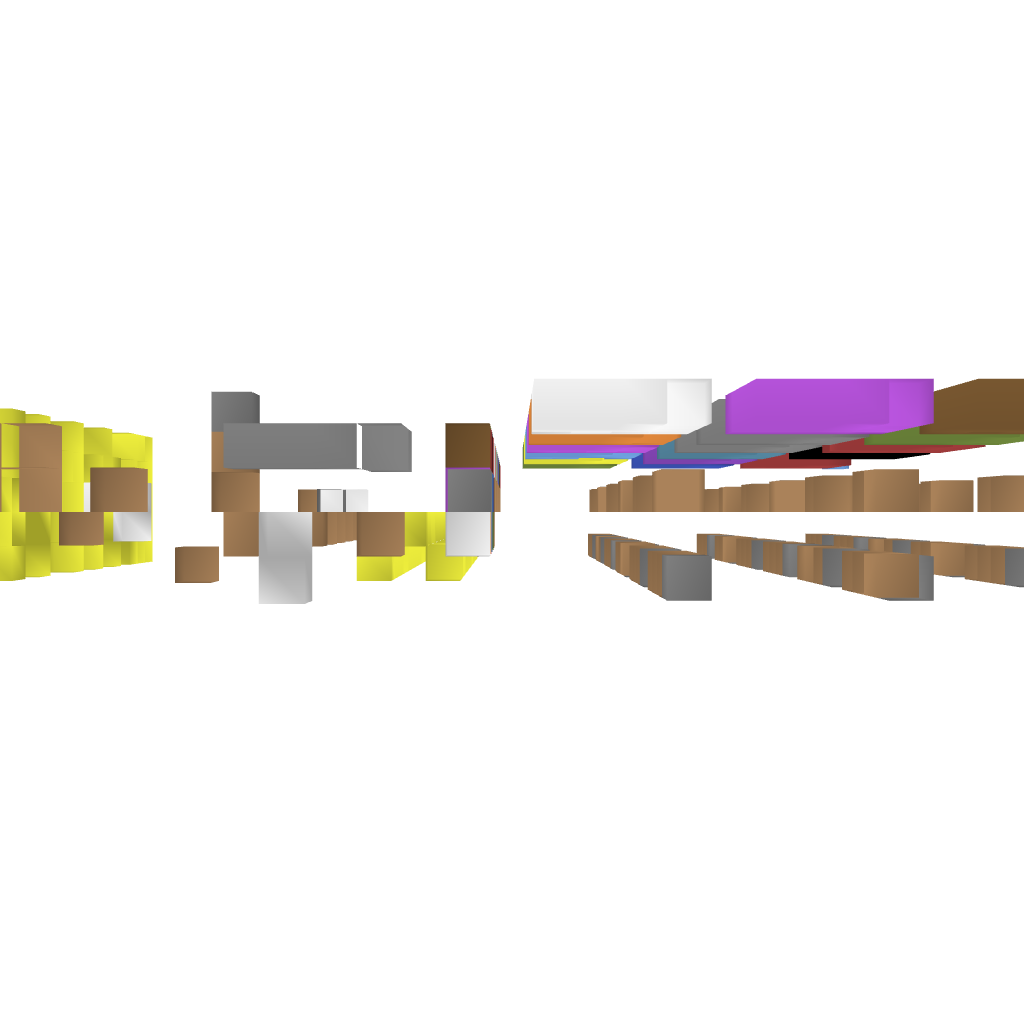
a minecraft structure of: Bank Stackable bad low quality